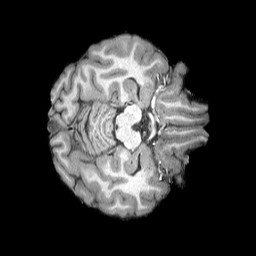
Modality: T1w
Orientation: axial
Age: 18
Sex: female